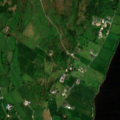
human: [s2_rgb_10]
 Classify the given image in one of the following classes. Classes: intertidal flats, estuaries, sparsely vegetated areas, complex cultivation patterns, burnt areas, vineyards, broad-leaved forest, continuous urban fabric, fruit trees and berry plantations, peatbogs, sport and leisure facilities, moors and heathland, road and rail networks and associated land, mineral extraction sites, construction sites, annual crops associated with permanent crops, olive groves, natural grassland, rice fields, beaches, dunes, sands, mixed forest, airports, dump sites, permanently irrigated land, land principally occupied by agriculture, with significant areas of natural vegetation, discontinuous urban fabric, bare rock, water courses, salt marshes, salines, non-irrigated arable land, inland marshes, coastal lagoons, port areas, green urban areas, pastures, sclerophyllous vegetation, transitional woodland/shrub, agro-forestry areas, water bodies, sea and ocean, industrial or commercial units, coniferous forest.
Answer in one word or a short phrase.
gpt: pastures, land principally occupied by agriculture, with significant areas of natural vegetation, water bodies